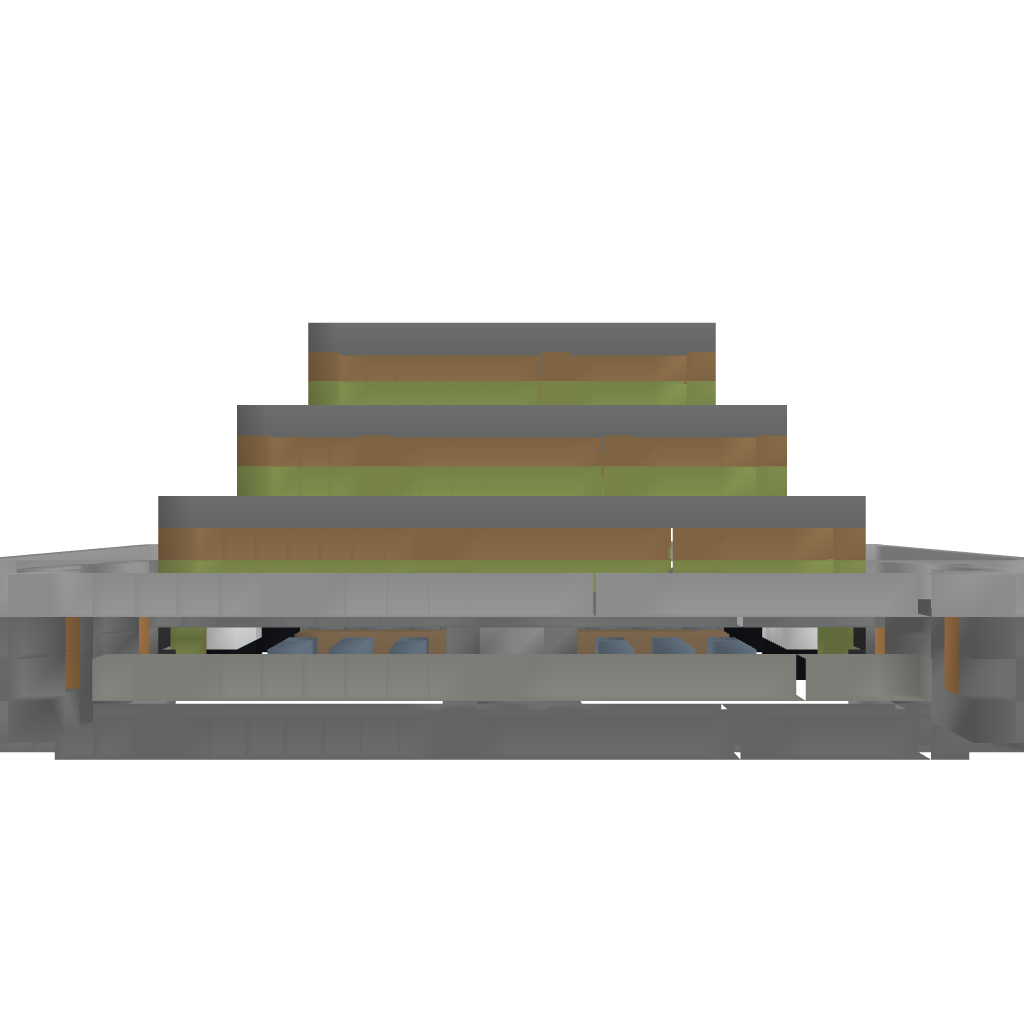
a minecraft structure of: Night Temple